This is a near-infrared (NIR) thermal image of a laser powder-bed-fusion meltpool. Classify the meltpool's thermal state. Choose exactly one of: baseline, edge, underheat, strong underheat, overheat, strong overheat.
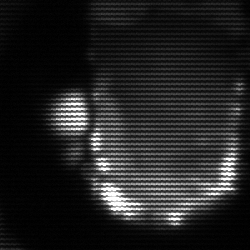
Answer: baseline